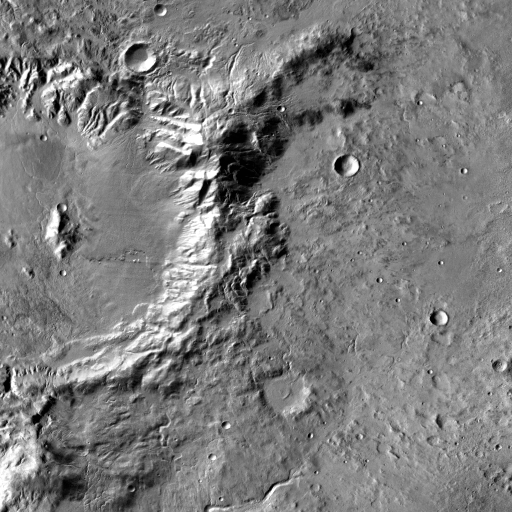
Crater classes present: Background, Other, Secondary